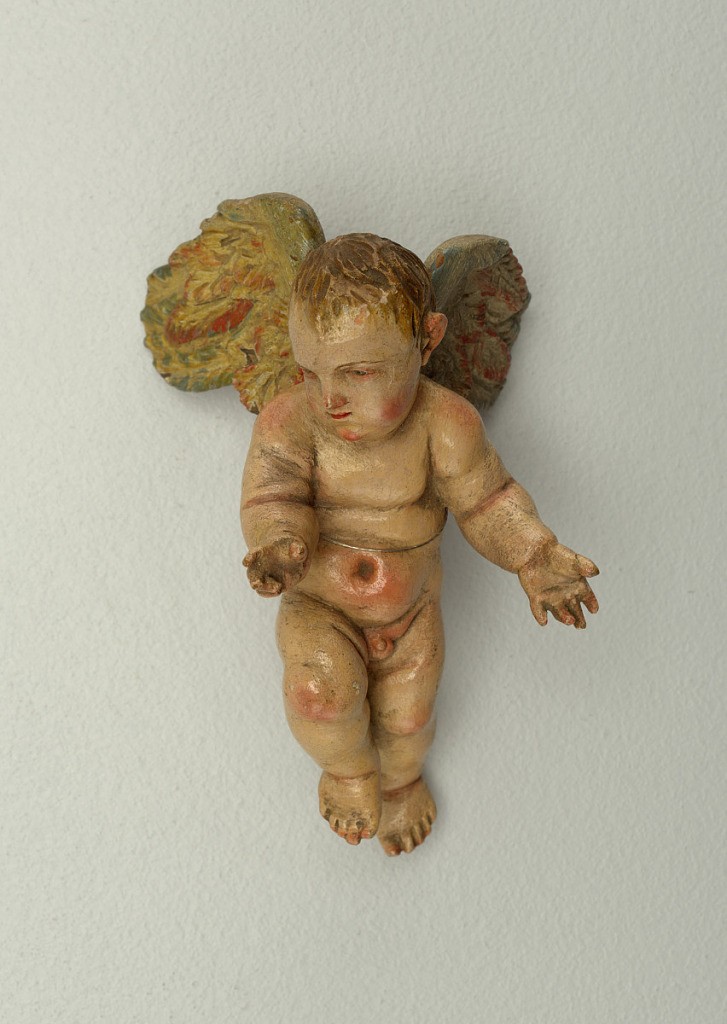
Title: Figure
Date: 18th century
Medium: Painted papier-mâché
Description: Cherub with outstretched arms, one leg forward, head facing to his right.  Pained wings.